Question: I'm really not fantastic with VBA and have finally come to a halt.
I'm trying to automatically change 2 cell values (in the same row) based on what selection I make from a drop down.
'''
Column L - Drop down consists of Won, Lost, Quote
Column H - GO%
Column I - GET%
'''
'''
If "Won" selected, then GO and GET cells equal 100%
If "Lost selected, then GO and GET cells equal 0%
'''
I can use this formula to achieve the result but I also need users to be able to manually enter data into the GO and GET cells, effectively wiping the formula '=IF($L5="Won",1,IF($L5="Lost",0,""))'
My data starts in row 5 but I'll need this to loop as I have 500 rows of the same.
Thanks so much in advance if anyone can help :)
### screenshot of the spreadsheet

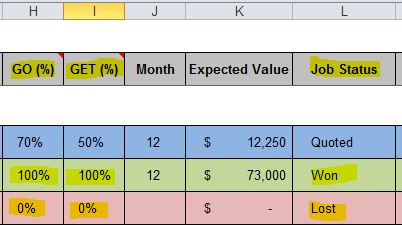
Answer: This code will be trigger when the cell's value change, if the target fall in controlRng
Below code cannot add in Module, must be attach with the worksheet you applied Dropdown list.
In my example is Sheet1, as shown below:
<URL>
'''
Private Sub Worksheet_Change(ByVal Target As Range)
Dim controlRng, nRng As Range
Set controlRng = Range("E2:E500")
Set nRng = Intersect(controlRng, Target)
If nRng Is Nothing Then Exit Sub
If Target.Value = "Won" Then
Target.Offset(0, -4) = 1
Target.Offset(0, -3) = 1
ElseIf Target.Value = "Lost" Then
Target.Offset(0, -4) = 0
Target.Offset(0, -3) = 0
Else
'Do Something
End If
End Sub
'''
<URL>